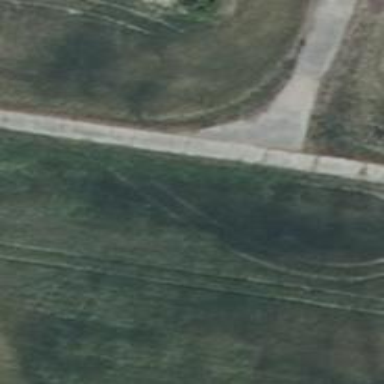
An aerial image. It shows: Service road with concrete plates surface.